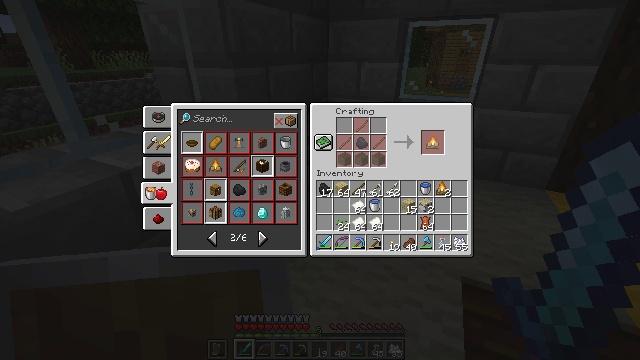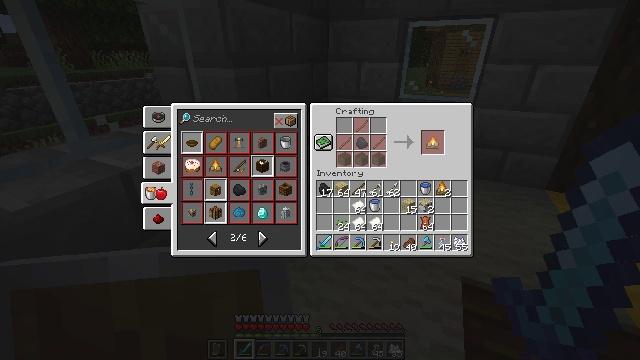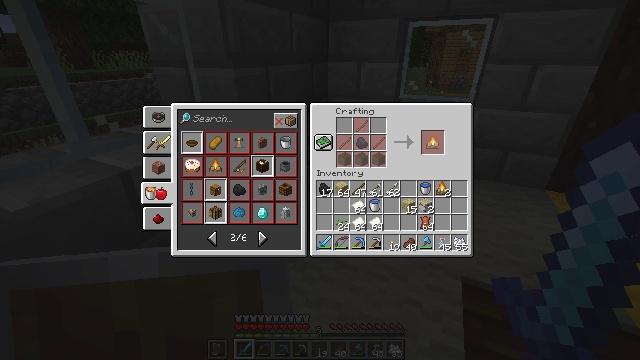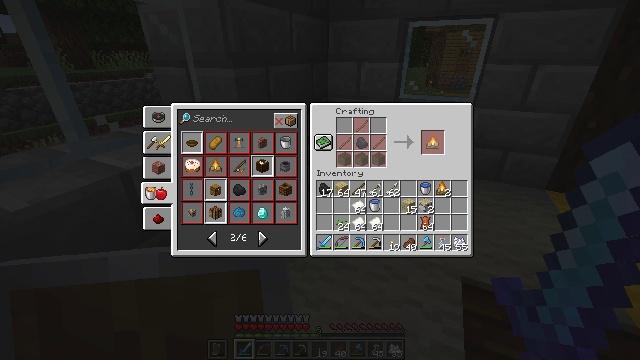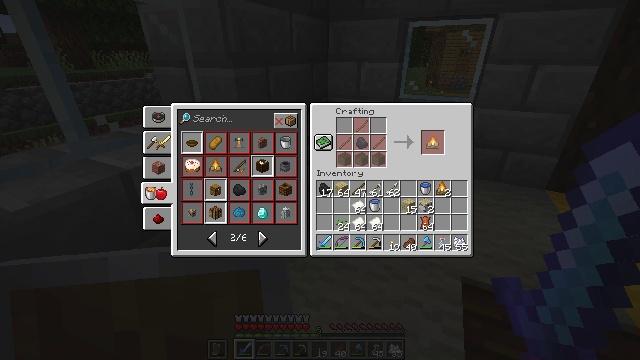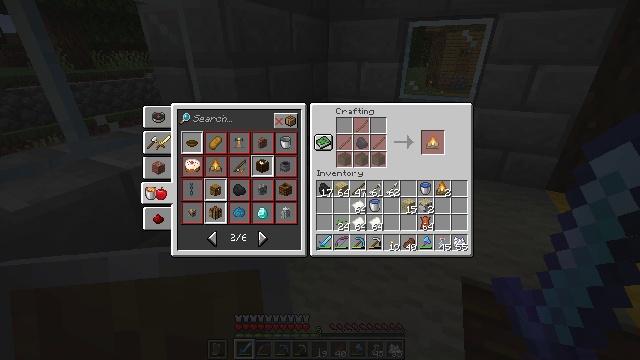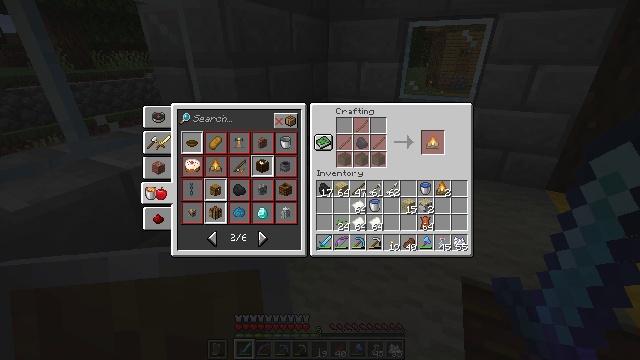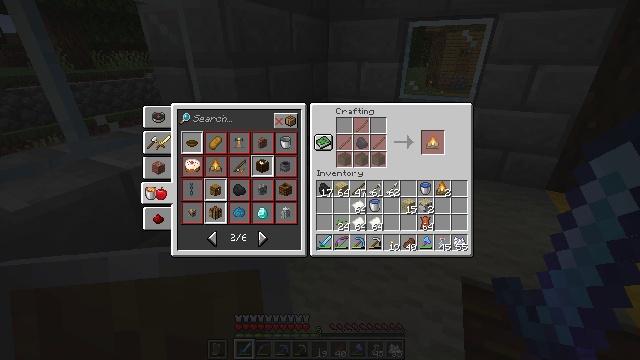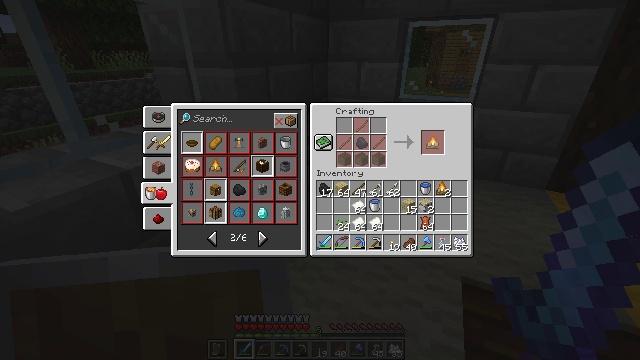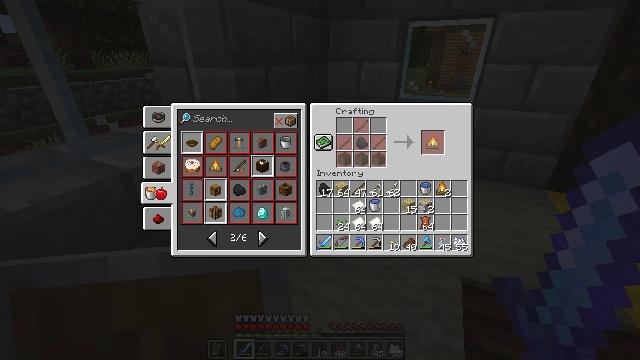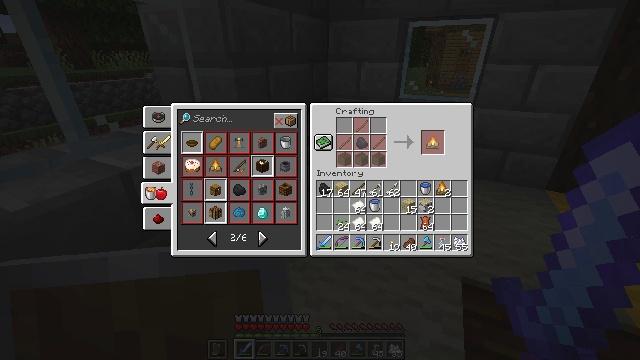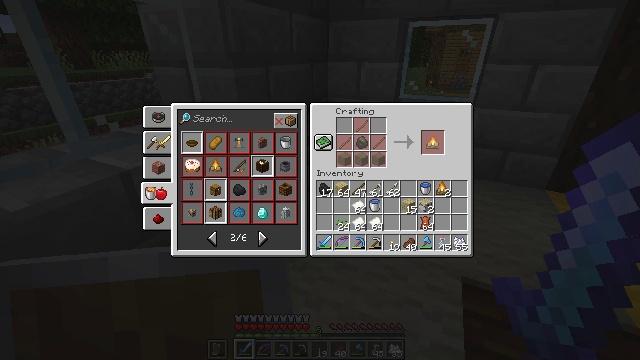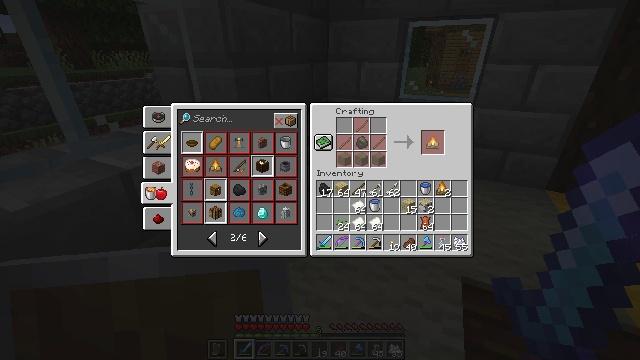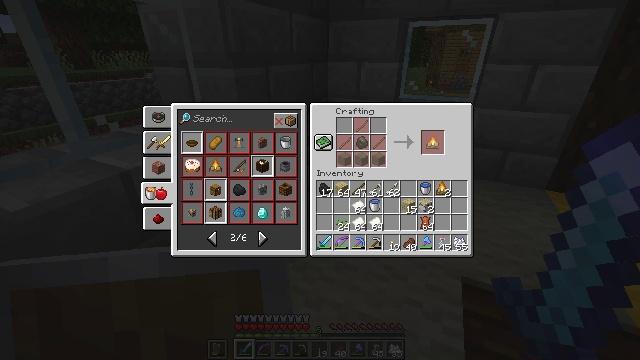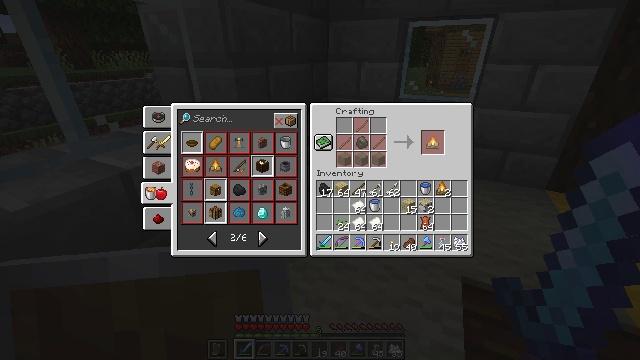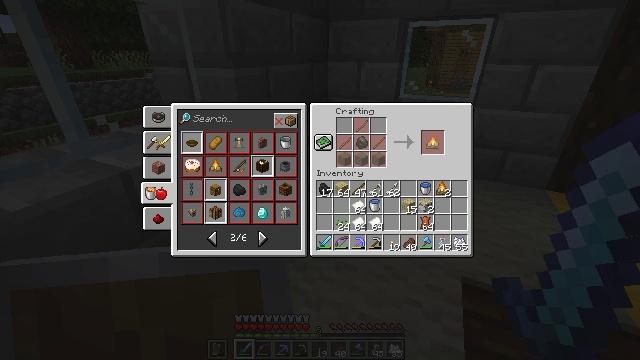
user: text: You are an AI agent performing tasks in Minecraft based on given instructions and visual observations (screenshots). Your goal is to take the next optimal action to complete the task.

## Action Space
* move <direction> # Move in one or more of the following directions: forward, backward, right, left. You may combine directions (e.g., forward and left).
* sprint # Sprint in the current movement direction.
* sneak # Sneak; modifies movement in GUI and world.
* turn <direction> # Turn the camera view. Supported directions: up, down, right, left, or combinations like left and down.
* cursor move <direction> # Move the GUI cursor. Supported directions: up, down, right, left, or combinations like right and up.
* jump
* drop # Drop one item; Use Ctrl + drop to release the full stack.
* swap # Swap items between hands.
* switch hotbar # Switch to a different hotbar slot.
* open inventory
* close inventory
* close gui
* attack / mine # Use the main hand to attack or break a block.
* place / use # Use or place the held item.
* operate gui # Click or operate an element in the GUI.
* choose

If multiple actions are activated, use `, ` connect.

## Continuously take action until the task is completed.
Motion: motion action
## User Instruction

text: Open the crafting table and craft the campfire.
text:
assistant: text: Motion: no_op
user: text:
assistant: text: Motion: no_op
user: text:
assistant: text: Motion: no_op
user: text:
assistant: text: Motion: no_op
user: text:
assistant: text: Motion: no_op
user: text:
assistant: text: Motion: no_op
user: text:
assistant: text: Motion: no_op
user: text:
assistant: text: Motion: no_op
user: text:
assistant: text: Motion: no_op
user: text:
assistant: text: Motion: no_op
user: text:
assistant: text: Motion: no_op
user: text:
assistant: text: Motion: no_op
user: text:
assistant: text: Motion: no_op
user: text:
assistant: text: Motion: no_op
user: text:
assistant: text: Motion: no_op
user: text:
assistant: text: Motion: no_op
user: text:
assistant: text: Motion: no_op
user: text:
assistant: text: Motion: no_op
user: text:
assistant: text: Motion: no_op
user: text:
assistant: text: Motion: no_op
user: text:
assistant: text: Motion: no_op
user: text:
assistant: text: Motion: no_op
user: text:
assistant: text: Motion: no_op
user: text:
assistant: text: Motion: no_op
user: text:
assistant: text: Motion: no_op
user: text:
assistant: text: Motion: no_op
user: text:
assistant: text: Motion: no_op
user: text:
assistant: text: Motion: no_op
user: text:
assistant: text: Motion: no_op
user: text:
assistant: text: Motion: no_op